Interaction volume radius: 5 \u00c5
Interaction volume height: 25 \u00c5
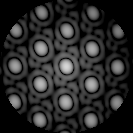
Disorder parameter: 0.02406